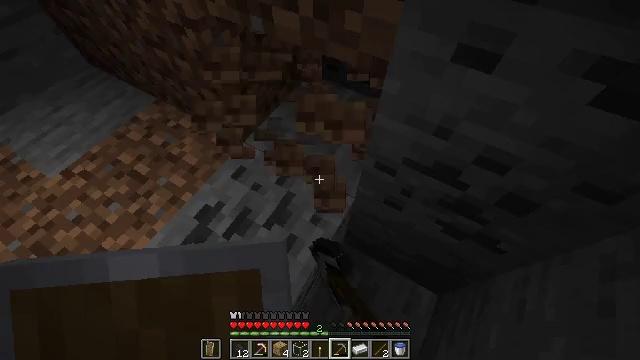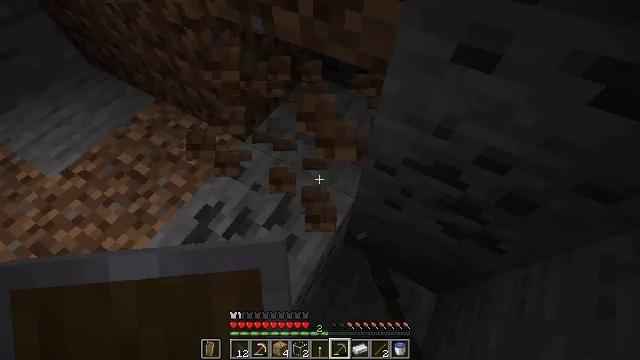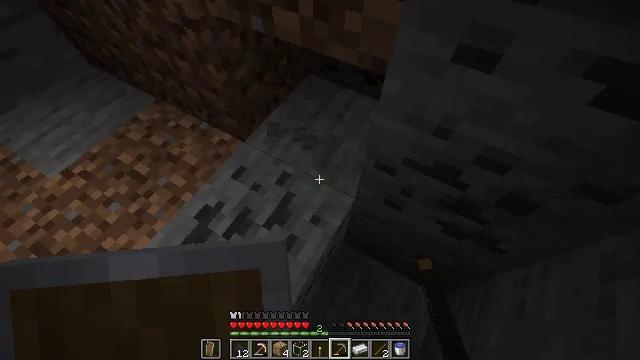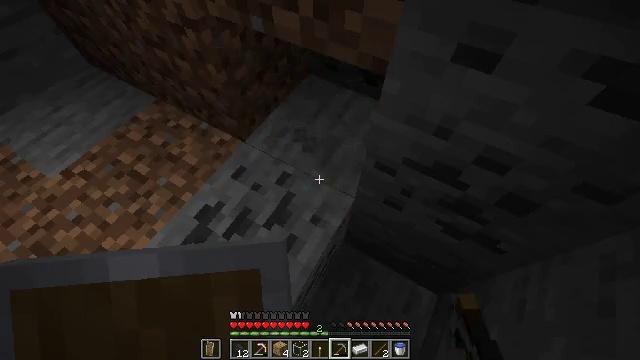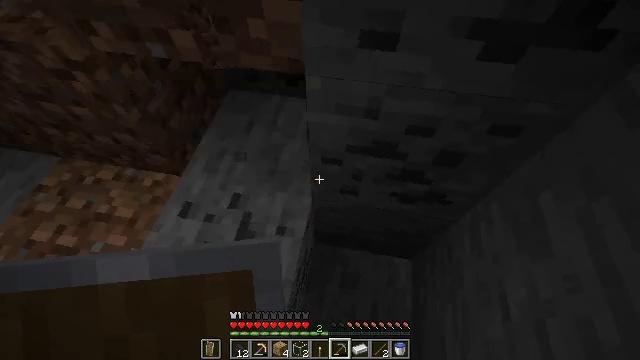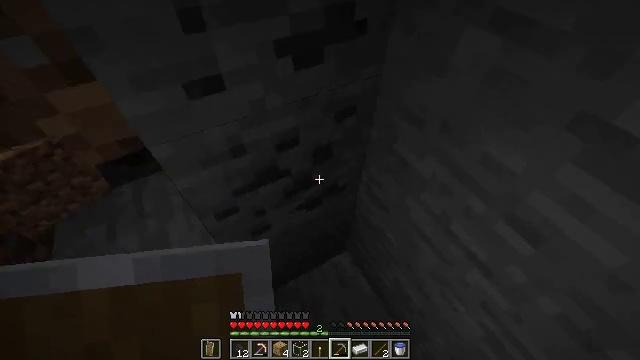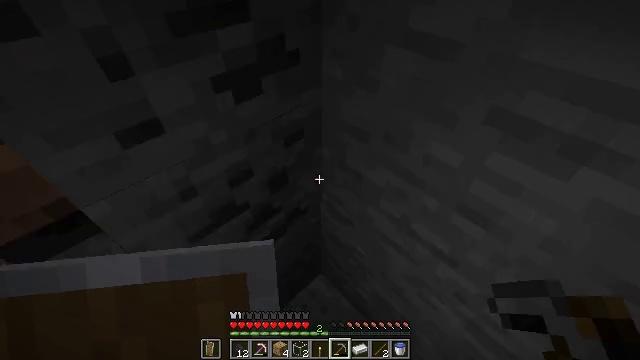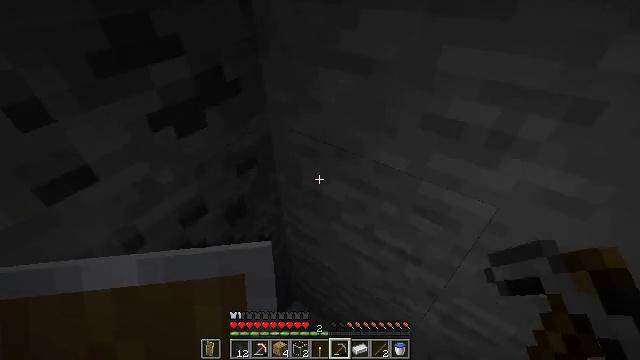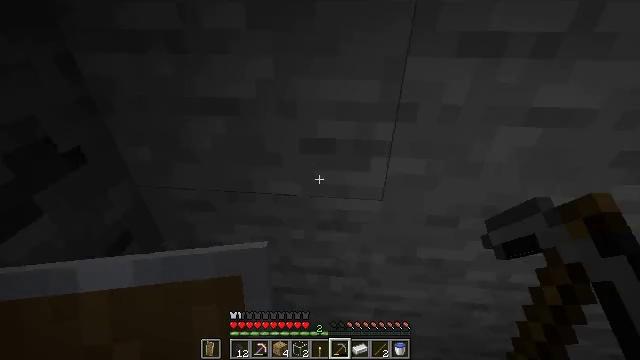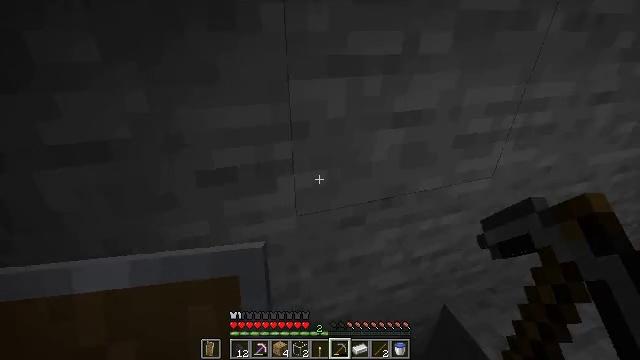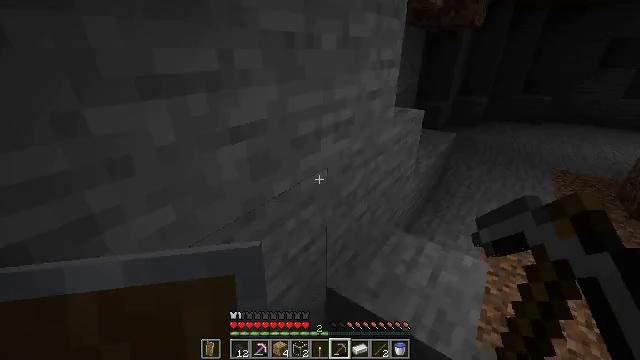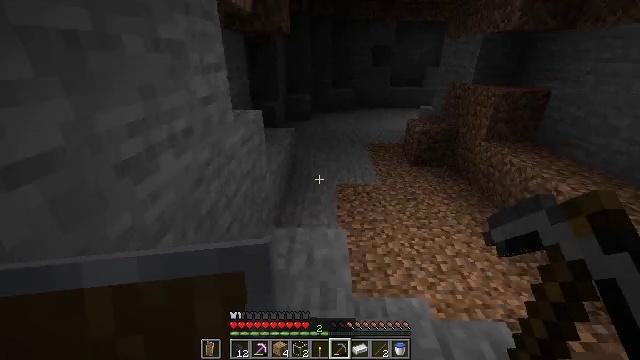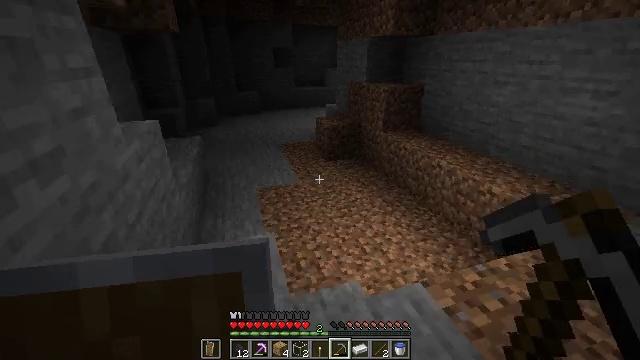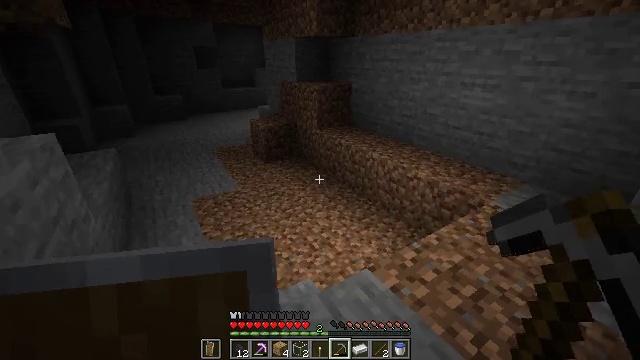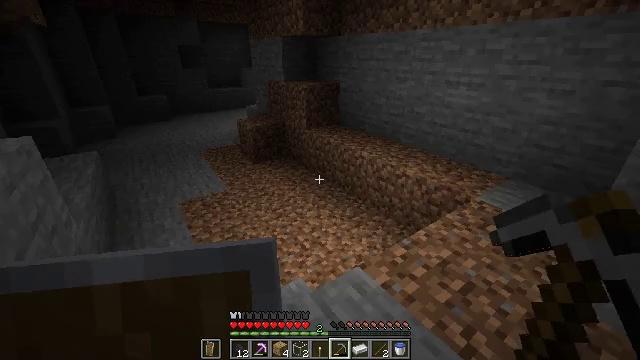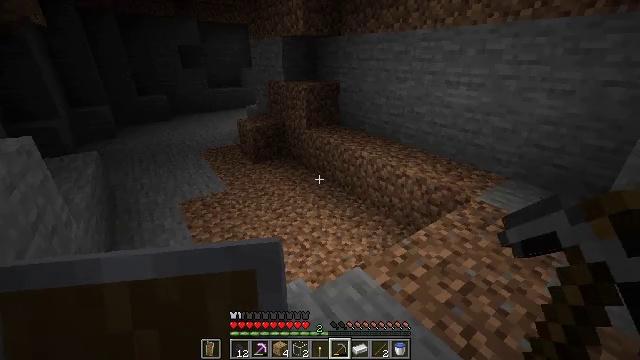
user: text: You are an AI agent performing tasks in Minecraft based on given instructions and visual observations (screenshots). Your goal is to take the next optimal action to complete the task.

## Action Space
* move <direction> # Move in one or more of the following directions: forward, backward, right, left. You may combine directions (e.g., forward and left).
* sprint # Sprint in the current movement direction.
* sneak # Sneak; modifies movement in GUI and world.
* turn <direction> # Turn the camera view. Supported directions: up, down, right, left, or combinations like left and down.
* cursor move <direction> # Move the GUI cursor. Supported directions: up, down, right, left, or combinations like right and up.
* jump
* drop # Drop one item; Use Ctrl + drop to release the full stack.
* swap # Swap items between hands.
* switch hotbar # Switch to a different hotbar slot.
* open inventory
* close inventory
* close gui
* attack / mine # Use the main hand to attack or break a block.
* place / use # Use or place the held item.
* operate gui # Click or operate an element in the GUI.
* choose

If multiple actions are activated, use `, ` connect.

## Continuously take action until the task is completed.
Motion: motion action
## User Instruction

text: Dive and mine the kelp.
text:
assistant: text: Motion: no_op
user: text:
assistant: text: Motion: no_op
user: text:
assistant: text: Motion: no_op
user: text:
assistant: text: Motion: turn right
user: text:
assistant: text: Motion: turn right and up
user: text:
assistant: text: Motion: turn right and up
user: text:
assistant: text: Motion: turn right and up
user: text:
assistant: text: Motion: turn right and up
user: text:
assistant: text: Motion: turn right and up
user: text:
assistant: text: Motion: turn right and up
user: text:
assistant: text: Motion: turn right
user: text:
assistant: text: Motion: turn right
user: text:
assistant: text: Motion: turn right
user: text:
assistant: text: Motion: turn right
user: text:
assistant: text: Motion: no_op
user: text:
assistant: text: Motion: no_op
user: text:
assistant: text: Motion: move forward
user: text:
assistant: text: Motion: move forward, turn right and up
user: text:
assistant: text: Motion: move forward, turn right and up
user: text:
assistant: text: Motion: move forward, turn left
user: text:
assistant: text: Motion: move forward, turn left and up, jump
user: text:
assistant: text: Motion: move forward, turn left and up, jump
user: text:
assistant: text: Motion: move forward, turn left and up, jump
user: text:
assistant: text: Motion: move forward, turn left and up, jump
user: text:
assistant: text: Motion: move forward, turn up, jump
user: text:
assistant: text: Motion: move forward, jump
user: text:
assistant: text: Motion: move forward
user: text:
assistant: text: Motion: move forward
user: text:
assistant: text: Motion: move forward
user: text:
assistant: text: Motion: move forward